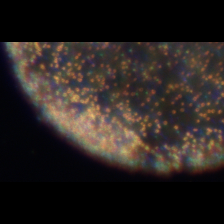
Taxon: Phaeocystis
Group: Other